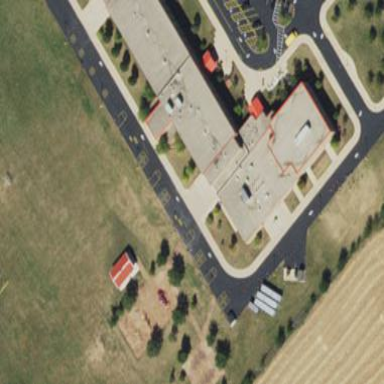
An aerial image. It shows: School building.